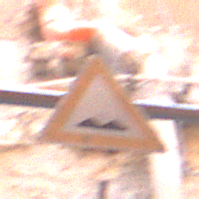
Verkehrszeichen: UnebeneFahrbahn
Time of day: MorningAfternoon
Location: Outdoor (Urban)
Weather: Clear
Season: NotSpecified
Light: Natural